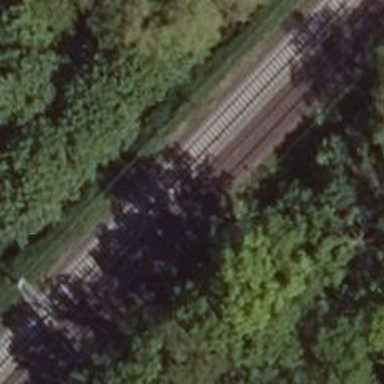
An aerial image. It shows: Railway signal.